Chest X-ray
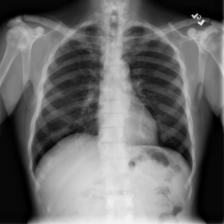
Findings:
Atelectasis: negative
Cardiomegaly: negative
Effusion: negative
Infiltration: negative
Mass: negative
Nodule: negative
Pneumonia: negative
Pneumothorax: negative
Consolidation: negative
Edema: negative
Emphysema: negative
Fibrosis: negative
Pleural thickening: negative
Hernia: negative